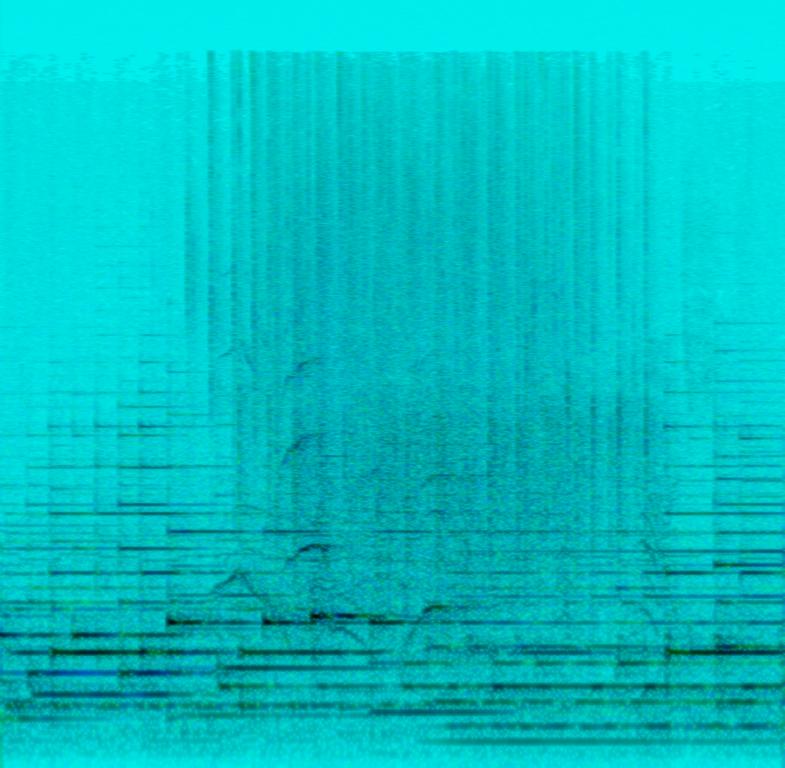
This is a recording of a piano song being played on a speaker. There is a live audience that cheers and applauds. The song feels light and whimsical.